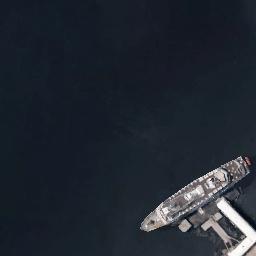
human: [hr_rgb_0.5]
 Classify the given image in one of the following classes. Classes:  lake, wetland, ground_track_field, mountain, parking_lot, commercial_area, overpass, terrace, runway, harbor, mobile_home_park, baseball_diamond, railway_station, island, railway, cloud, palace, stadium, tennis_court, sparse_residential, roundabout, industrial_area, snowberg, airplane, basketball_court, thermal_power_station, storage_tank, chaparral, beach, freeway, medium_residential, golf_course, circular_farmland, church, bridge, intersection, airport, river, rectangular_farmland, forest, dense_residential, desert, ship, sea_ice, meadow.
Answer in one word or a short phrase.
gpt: ship